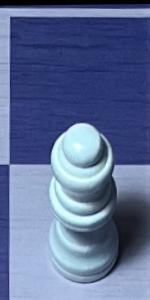
Label: Queen_White